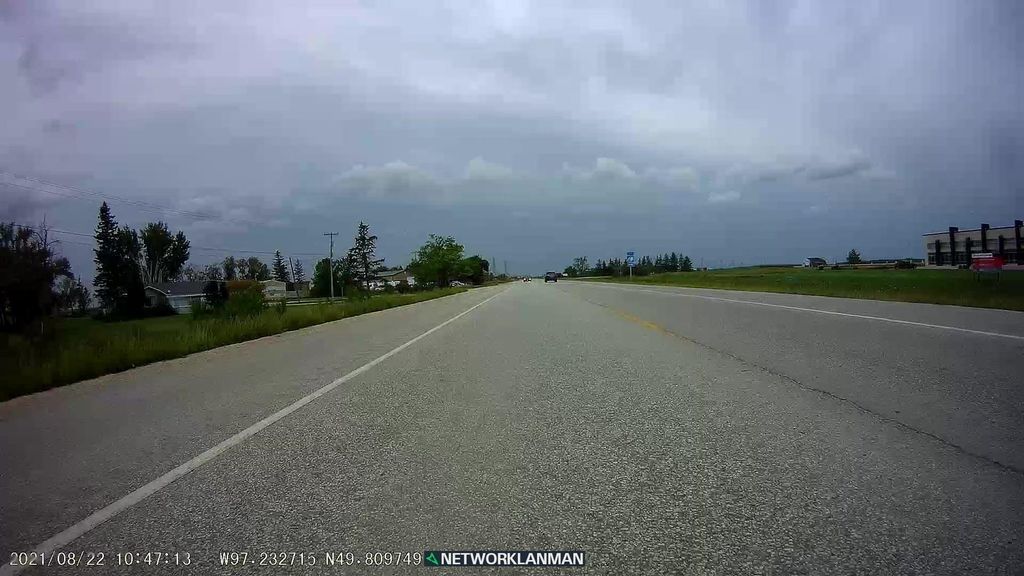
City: winnipeg